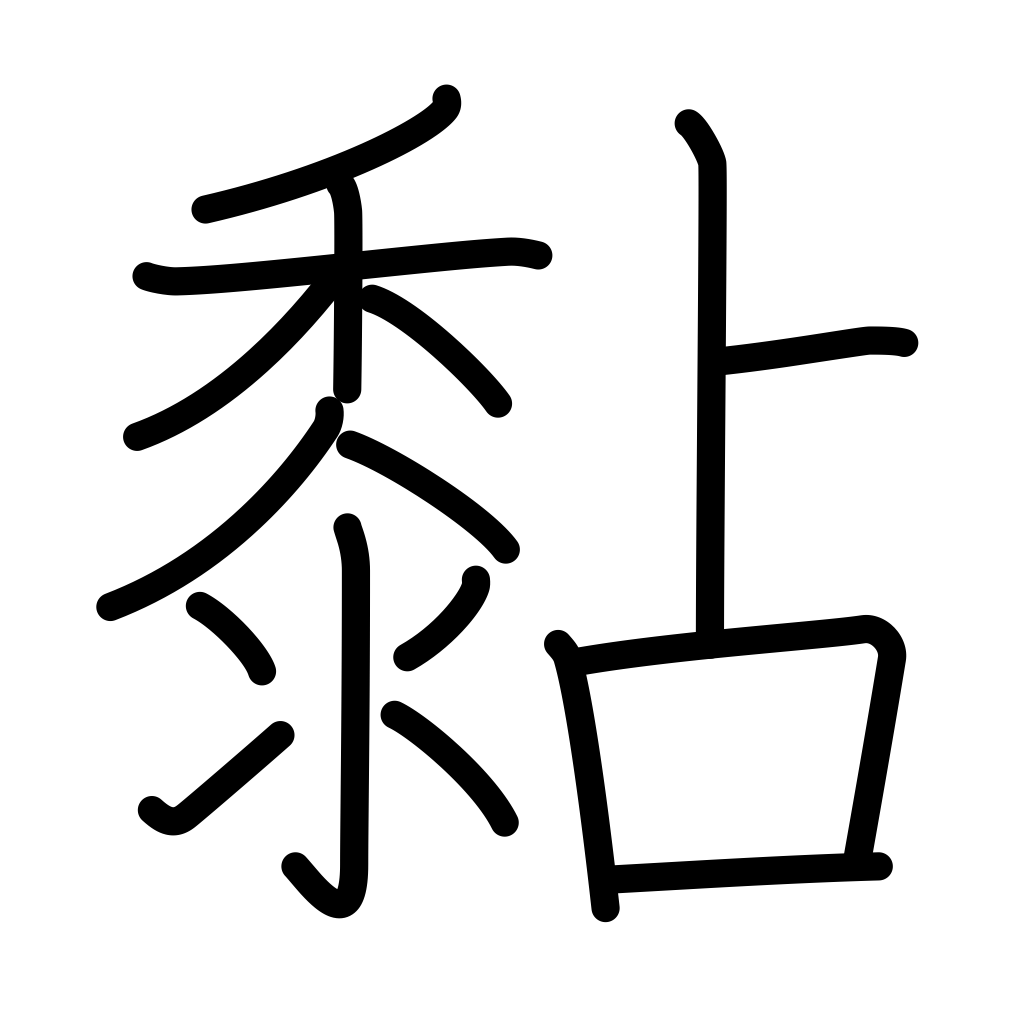
Meaning: stick to, glutinous, sticky, glue